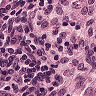
Metastatic tissue present: no